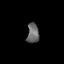
Tissue: prostate
Cell type: T cells
Senescence score: 0.3384
Nuclear area (px): 236
Mean DAPI intensity: 102.809